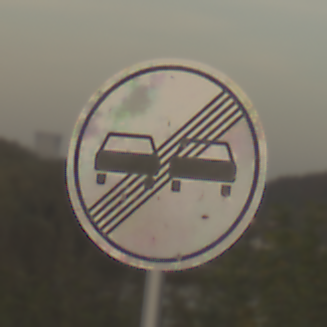
Verkehrszeichen: EndeUeberholverbot
Umgebung: Outdoor, Nature
Tageszeit: SunriseSunset
Wetter: PartlyCloudy
Licht: Natural
Jahreszeit: NotSpecified
Kontrast: LowContrast